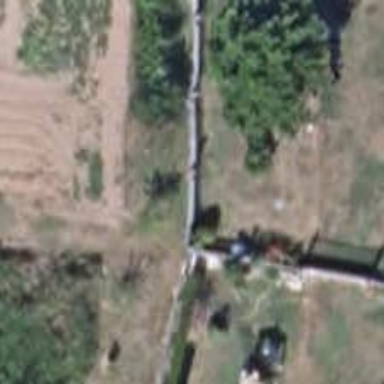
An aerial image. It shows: Fence.